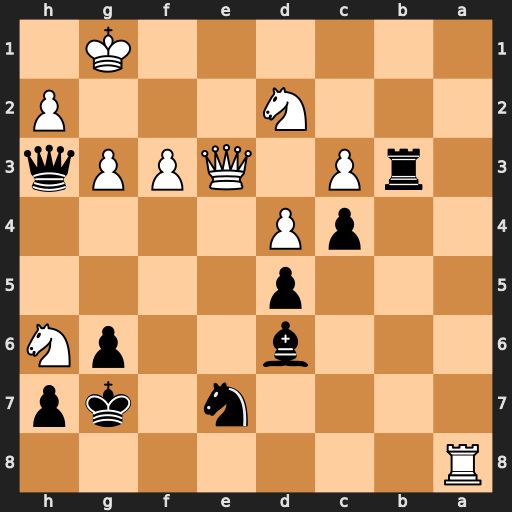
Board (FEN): R7/4n1kp/3b2pN/3p4/2pP4/1rP1QPPq/3N3P/6K1
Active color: b
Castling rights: -
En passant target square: -
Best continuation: Qxh6 Qxh6+ Kxh6 Nxb3 cxb3